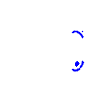
Particle: electron